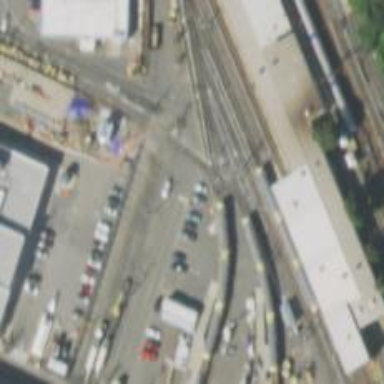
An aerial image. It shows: Railway crossing.